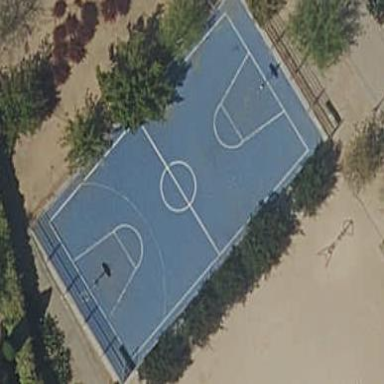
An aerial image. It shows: Concrete basketball court in leisure land pitch.